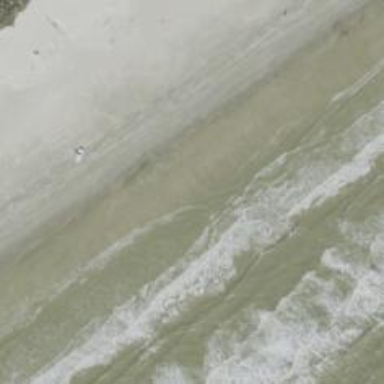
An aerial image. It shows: Beautiful beach with natural surroundings.